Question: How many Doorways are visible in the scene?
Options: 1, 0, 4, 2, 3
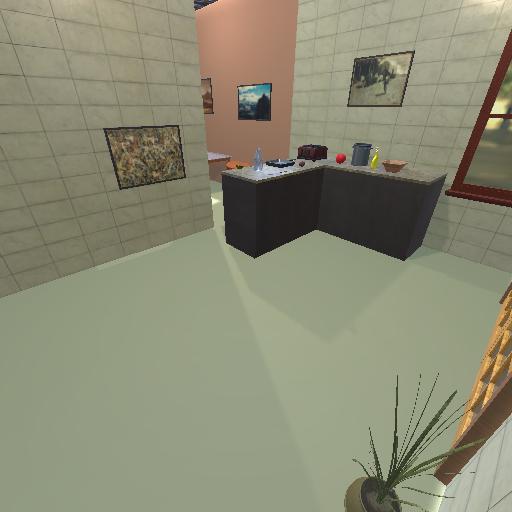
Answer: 1